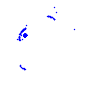
Particle: electron